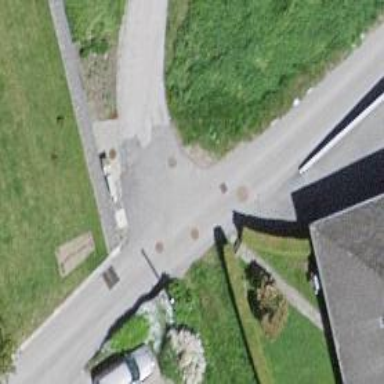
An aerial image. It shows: Residential road.